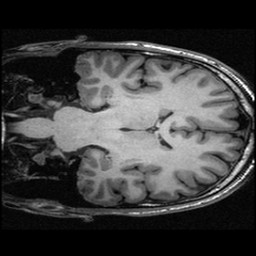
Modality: T1w
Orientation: coronal
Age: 22
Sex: male